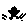
Label: bird